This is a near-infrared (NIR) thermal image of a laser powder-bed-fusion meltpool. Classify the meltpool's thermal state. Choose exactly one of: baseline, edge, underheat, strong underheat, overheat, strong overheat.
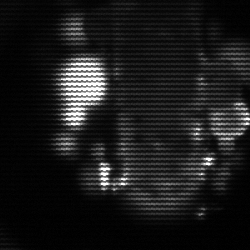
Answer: strong underheat